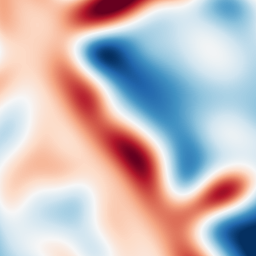
Category: multiscale
Decomposition family: log
Decomposition parameters: sigma: 20
Upsampling method: lanczos
Upsampling parameters: scale: 2
Upsampling scale: 2